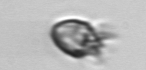
Label: Ciliophora